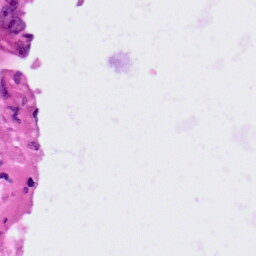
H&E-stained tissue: Lung